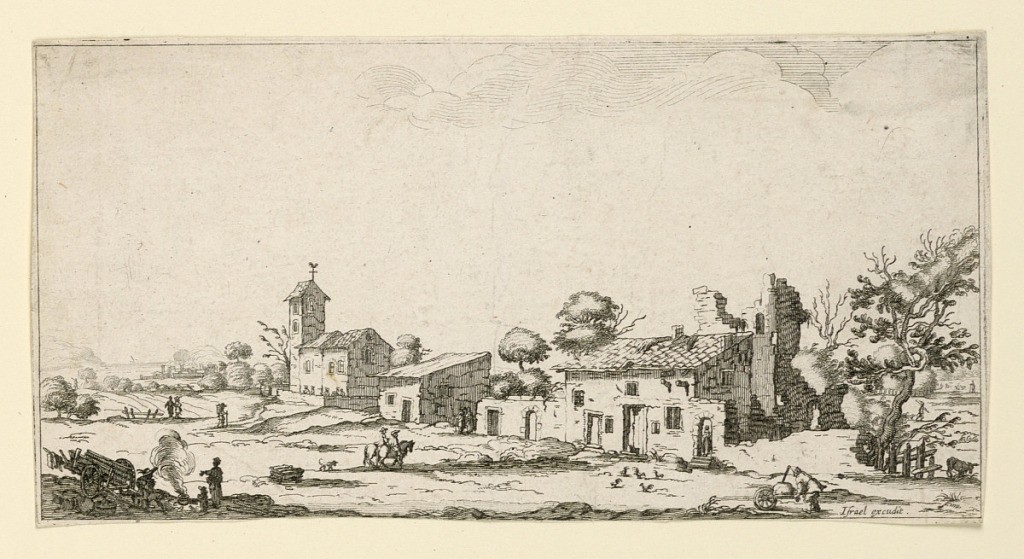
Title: Landscape With Ruined Houses
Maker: Israel Silverstre, 1621 - 1691
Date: ca. 1650
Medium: Etching on paper
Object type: Print
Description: Farm buildings, some in ruins, in a broad landscape. A tower surmounted by a weathervane, left middle distance. Farm cart and fire, left foreground.